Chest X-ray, PA view. Patient: 31 years old, sex M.
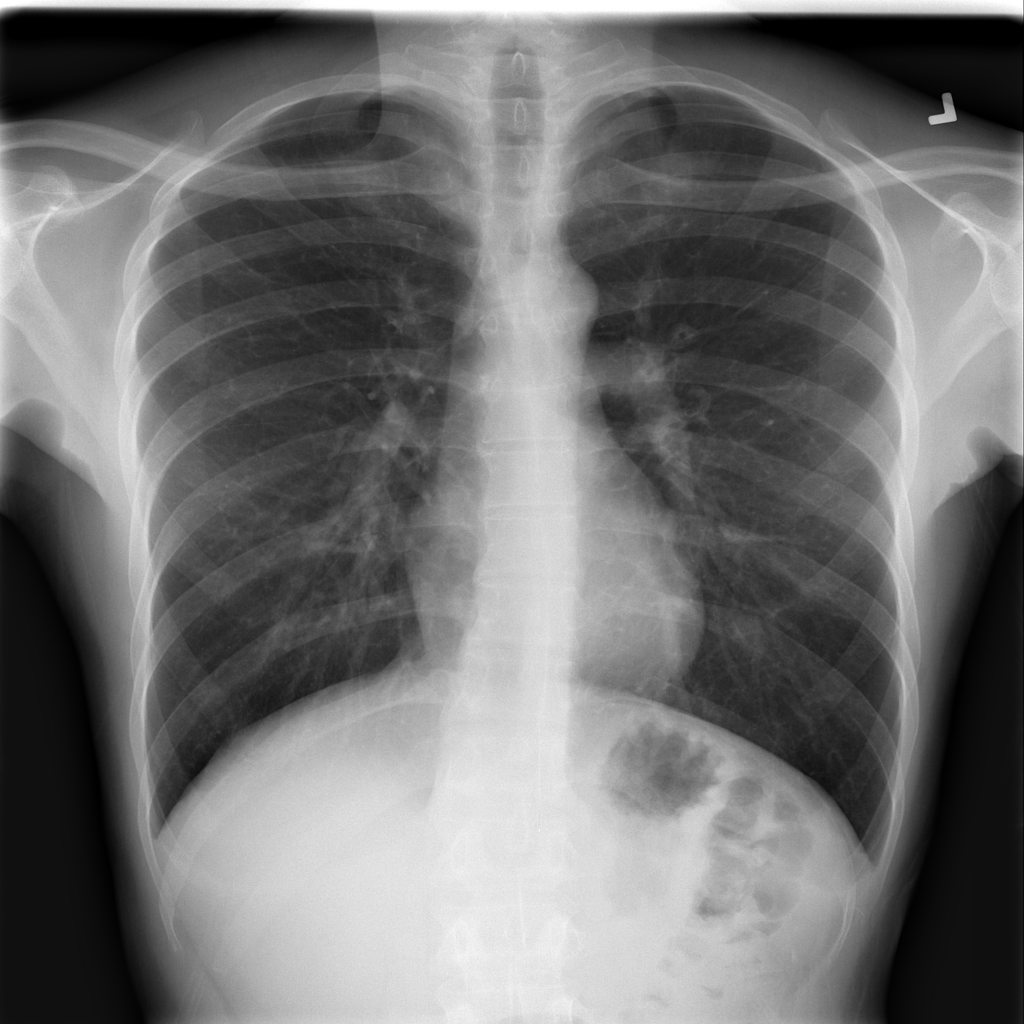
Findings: No Finding